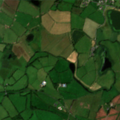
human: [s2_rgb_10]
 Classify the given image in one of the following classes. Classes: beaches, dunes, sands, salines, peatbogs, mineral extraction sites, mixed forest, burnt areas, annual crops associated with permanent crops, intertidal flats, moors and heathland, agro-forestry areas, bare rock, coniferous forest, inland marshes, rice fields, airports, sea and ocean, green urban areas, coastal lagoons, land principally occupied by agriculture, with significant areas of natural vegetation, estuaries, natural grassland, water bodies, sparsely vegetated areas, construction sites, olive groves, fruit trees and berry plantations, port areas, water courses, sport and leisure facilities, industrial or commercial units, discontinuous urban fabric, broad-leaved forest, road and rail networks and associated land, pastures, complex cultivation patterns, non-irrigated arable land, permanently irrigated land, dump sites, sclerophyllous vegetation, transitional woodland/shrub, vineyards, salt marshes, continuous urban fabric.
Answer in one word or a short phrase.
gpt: pastures